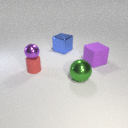
large purple rubber cube to the right of small red rubber cylinder